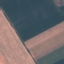
Label: AnnualCrop